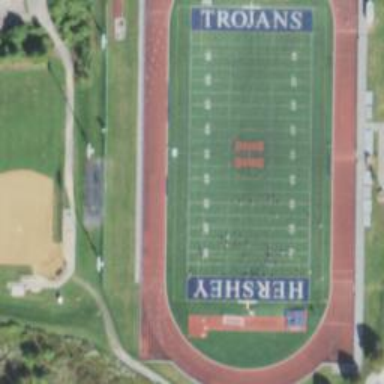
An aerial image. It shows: American football pitch for leisure and sport activities.